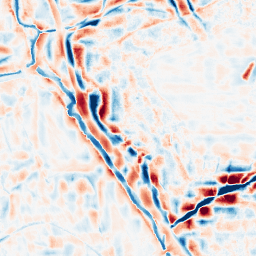
Category: wavelet
Decomposition family: wavelet_reverse_biorthogonal
Decomposition parameters: wavelet: rbio5.5
level: 4
Upsampling method: sinc_hamming
Upsampling parameters: scale: 4
kernel_size: 16
Upsampling scale: 4